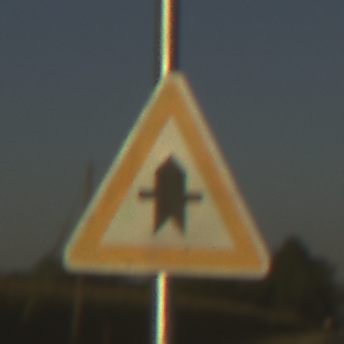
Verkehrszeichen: Vorfahrt
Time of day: SunriseSunset
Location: Outdoor (RoadRail)
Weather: Clear
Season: NotSpecified
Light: Natural